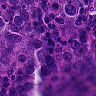
Metastatic tissue present: yes